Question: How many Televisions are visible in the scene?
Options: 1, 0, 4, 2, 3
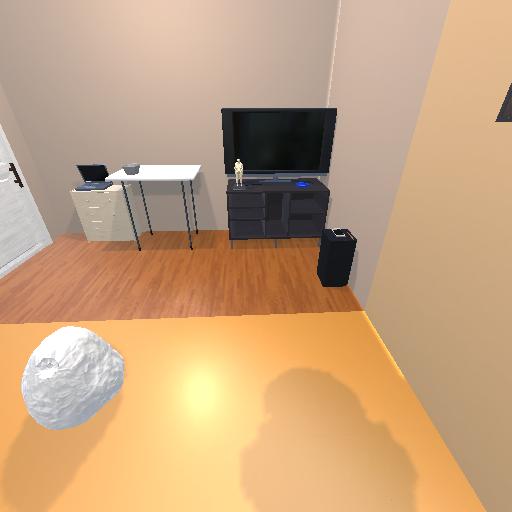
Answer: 1